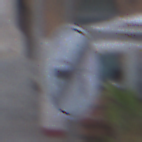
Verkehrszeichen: EndeVerbotUeberholenEinspurigeFahrzeuge
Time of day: MorningAfternoon
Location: Outdoor (Urban)
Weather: PartlyCloudy
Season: NotSpecified
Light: Natural